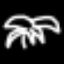
Label: palm tree